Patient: sex F, age 47
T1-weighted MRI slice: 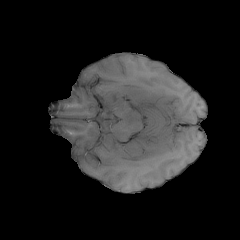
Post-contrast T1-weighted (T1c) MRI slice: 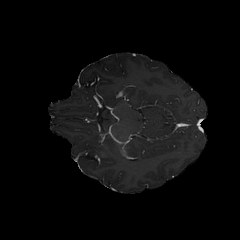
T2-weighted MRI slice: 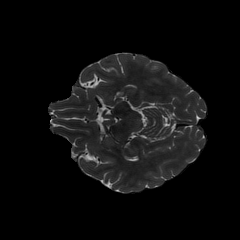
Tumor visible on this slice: no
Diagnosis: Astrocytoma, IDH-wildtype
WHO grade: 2